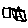
Label: square